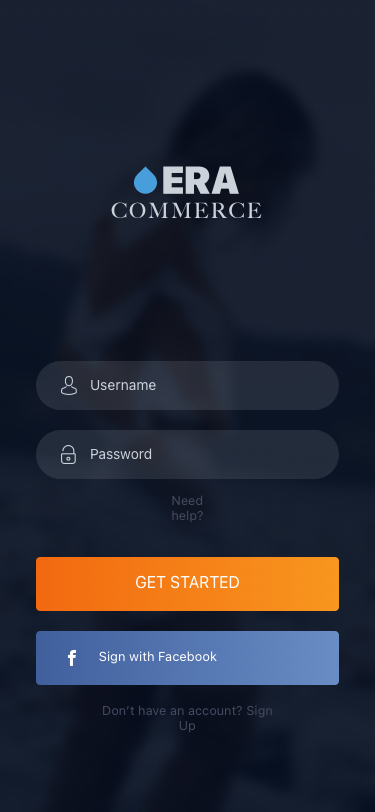
Text in this UI design:
Don’t have an account? Sign Up
Sign with Facebook
GET STARTED
Need help?
Password
Username